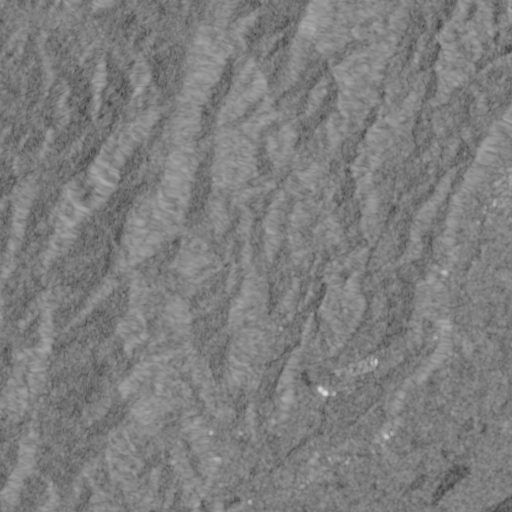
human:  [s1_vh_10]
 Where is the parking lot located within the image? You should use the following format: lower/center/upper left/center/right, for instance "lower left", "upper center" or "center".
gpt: The parking lot is located in the lower right of the image.
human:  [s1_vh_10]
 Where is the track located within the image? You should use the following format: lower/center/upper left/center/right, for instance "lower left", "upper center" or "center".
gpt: The track is located in the lower center of the image.
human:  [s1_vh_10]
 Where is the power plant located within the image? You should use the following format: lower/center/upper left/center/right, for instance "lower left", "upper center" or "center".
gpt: There is no power plant in the image.

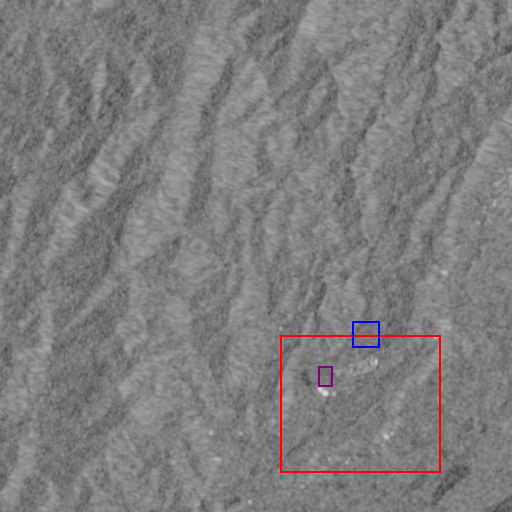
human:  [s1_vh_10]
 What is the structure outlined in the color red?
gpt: The structure outlined in red is a park.
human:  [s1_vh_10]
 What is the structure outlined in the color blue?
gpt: The structure outlined in blue is a parking lot.
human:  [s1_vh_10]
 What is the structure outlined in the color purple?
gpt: The structure outlined in purple is a track.
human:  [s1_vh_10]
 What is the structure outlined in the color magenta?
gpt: There is no magenta outline.